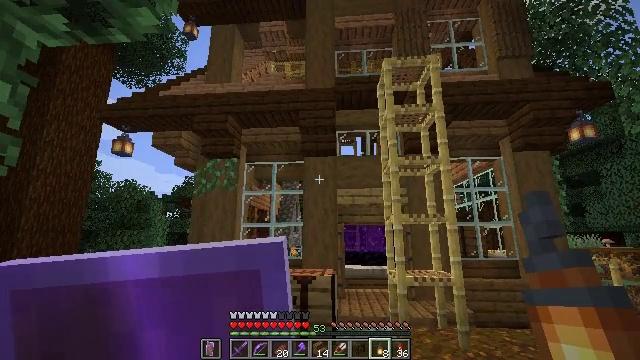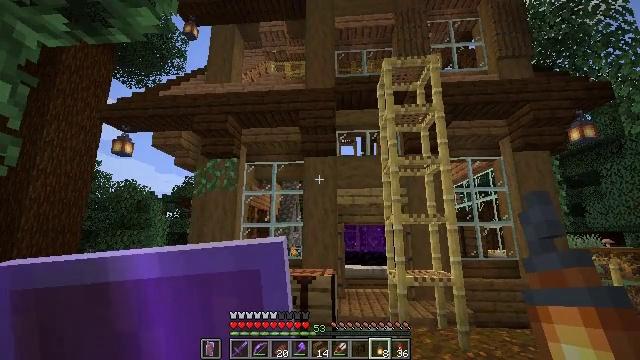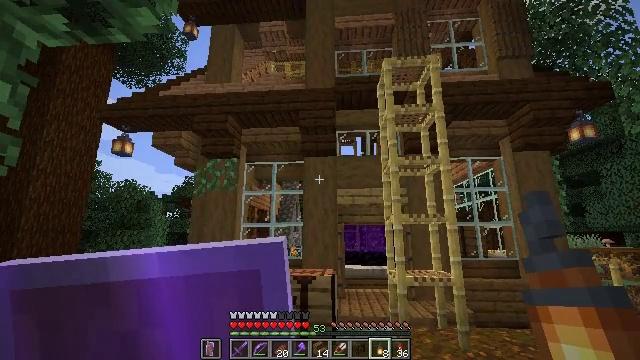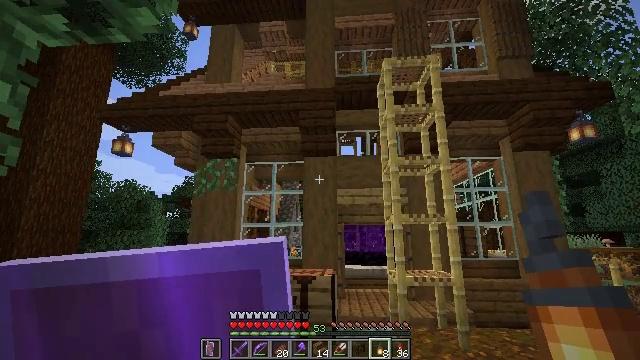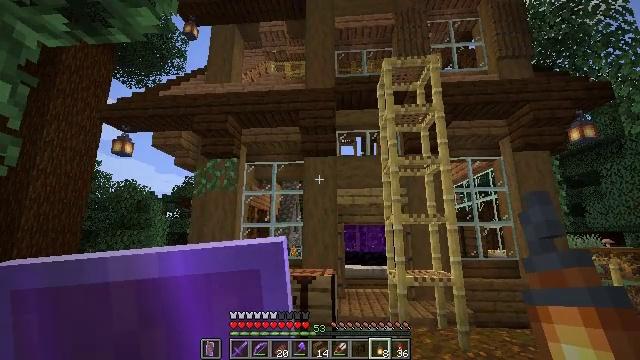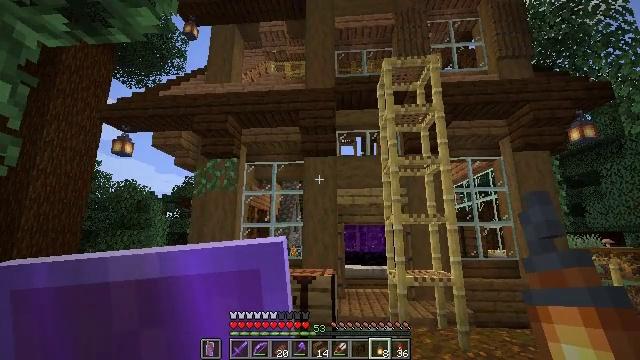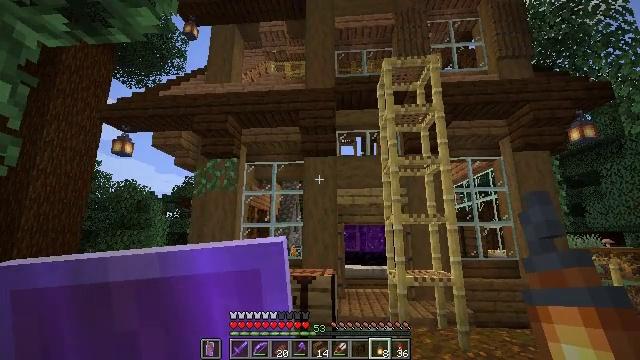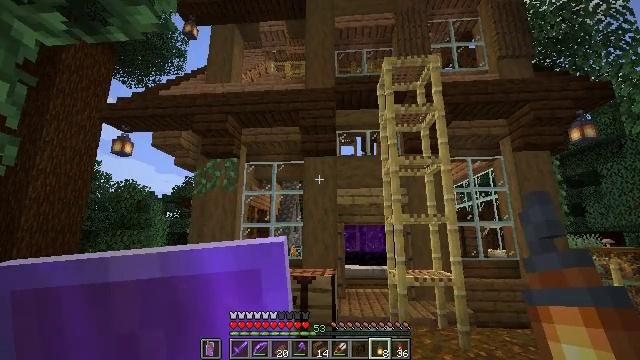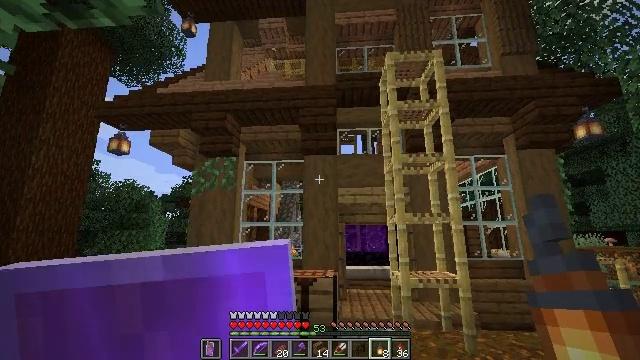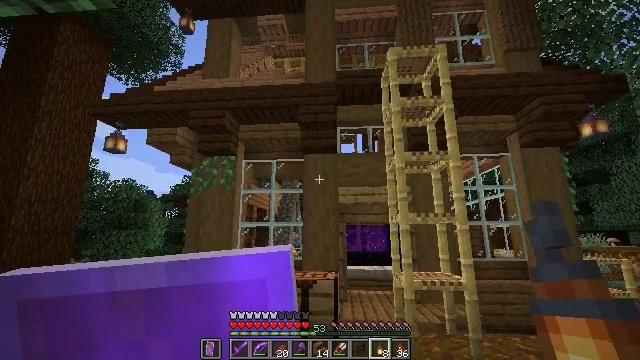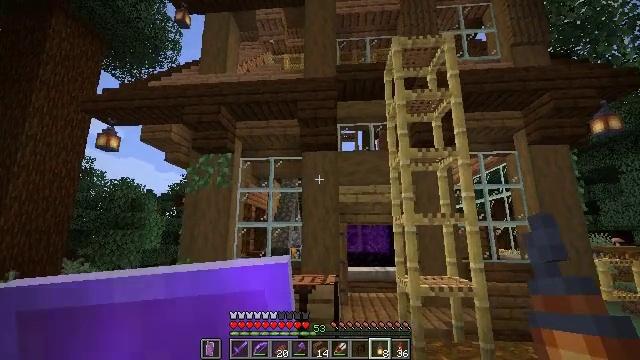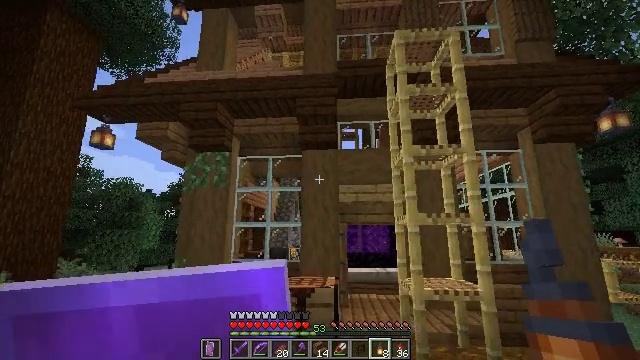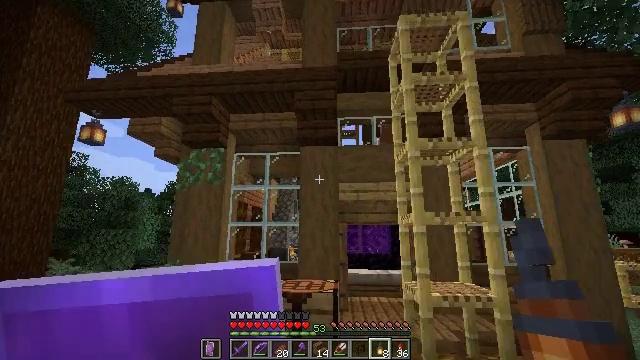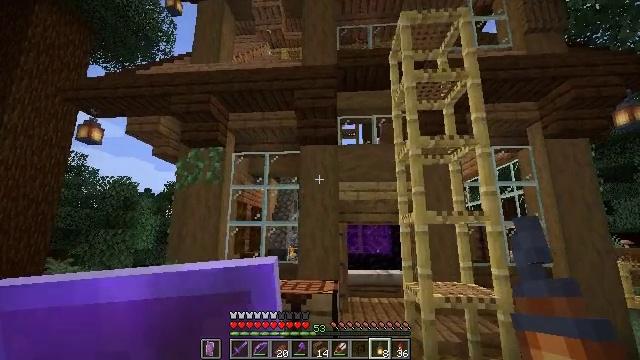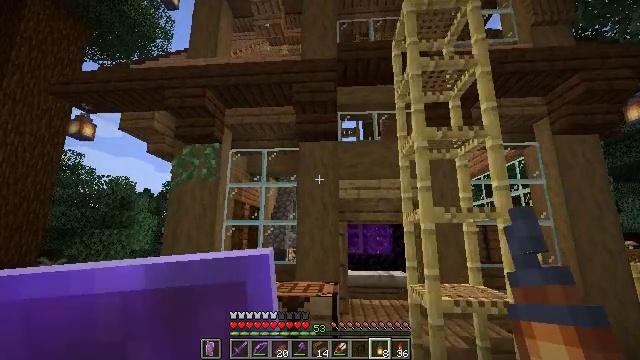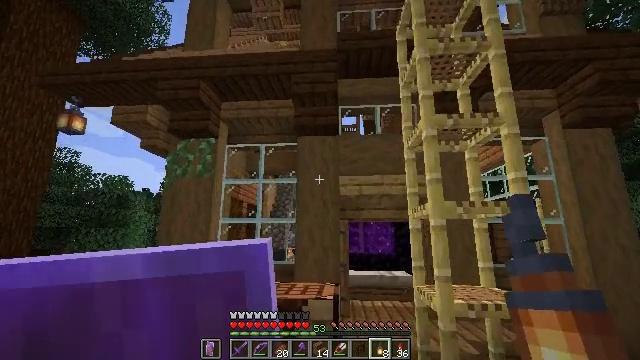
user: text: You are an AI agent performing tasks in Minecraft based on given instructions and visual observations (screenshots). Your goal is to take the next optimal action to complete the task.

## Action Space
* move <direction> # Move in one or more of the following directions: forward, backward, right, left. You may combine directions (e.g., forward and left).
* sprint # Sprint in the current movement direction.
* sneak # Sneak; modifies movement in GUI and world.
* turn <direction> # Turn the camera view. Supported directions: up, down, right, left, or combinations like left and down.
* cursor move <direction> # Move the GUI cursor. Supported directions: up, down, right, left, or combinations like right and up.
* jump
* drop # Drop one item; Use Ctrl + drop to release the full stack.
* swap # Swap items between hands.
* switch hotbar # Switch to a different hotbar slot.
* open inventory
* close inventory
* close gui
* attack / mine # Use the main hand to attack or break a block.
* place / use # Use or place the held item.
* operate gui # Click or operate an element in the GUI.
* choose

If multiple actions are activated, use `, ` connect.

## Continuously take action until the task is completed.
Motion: motion action
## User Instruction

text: Break the vines.
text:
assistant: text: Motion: no_op
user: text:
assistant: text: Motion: no_op
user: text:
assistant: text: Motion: no_op
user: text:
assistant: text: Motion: no_op
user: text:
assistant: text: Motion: no_op
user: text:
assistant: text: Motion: no_op
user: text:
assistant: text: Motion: move forward
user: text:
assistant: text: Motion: move forward
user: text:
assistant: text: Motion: move forward
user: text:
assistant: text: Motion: move forward
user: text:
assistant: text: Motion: move forward
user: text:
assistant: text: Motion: move forward
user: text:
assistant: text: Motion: move forward
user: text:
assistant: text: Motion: move forward
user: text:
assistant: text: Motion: move forward
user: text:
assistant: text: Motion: move forward
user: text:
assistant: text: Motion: move forward, turn left
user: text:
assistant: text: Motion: move forward, turn left and down
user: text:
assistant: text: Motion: move forward, turn left
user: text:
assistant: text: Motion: move forward
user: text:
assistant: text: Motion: move forward
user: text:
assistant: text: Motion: move forward
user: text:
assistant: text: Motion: move forward
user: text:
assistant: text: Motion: move forward
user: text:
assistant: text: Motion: move forward
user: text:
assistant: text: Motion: move forward
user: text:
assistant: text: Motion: move forward
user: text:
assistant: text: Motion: move forward
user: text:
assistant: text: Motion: move forward
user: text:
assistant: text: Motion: move forward